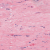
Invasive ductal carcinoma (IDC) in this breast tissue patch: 0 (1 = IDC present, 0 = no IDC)